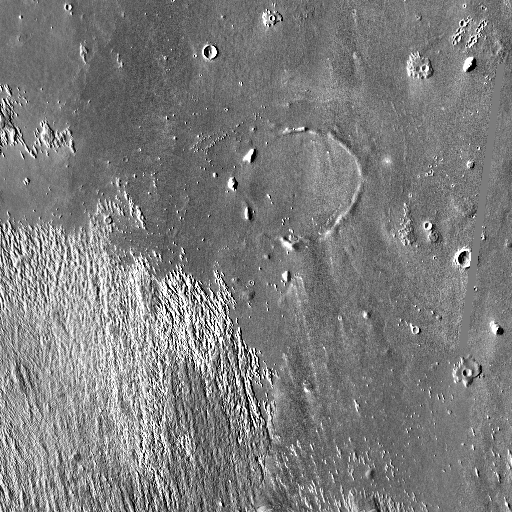
Crater classes present: Background, Other, Layered, Buried, Secondary